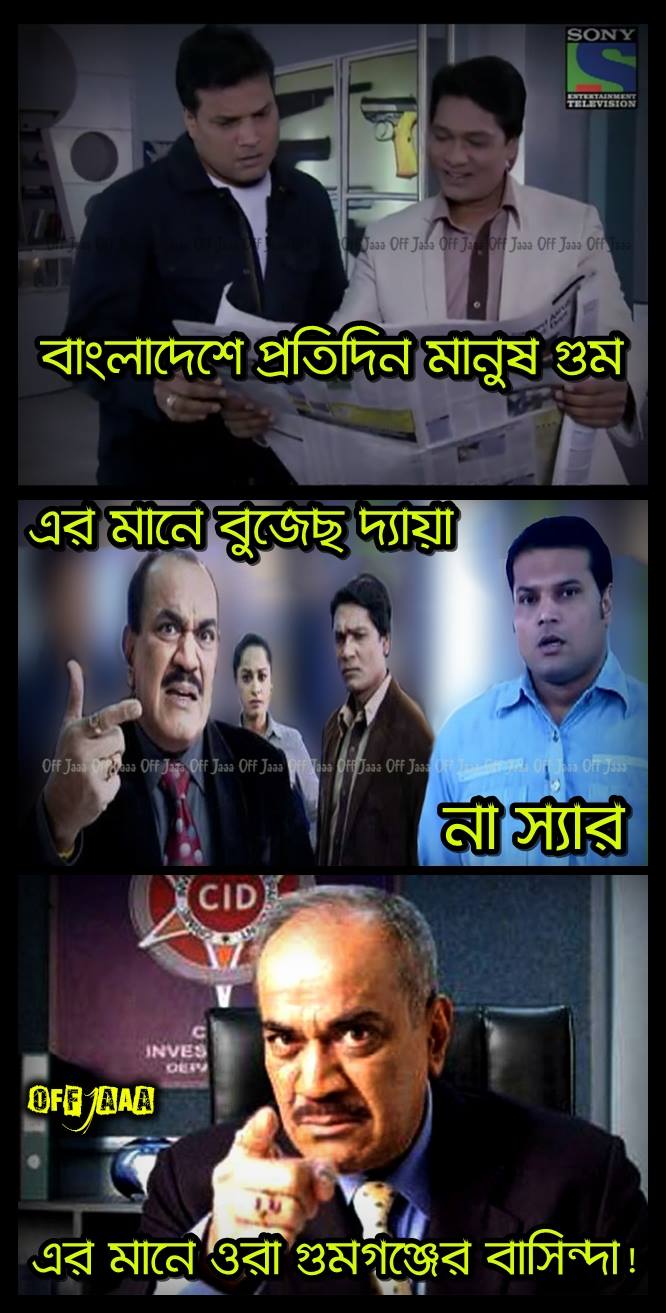
Caption: বাংলাদেশে প্রতিদিন মানুষ গুম এর মানে বুঝেছ দ্যায়া না স্যার এর মানে ওরা গুমগঞ্জের বাসিন্দা!
Label: non-hate